Question: I want to implement a isometric view. see the image. How to set CCLayer CCCamera property can do this?
Rotate and Scale can not to do this, because rotate and scale at same time.

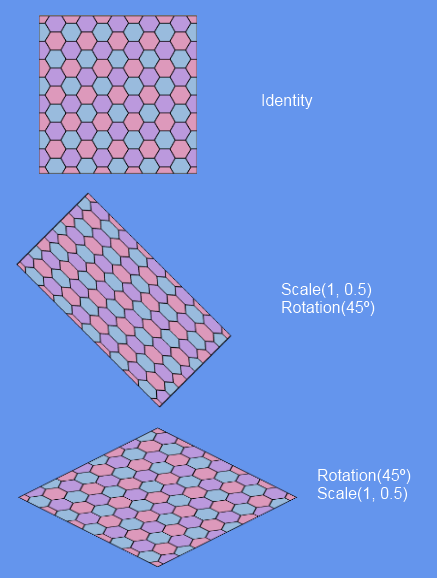
Answer: Obviously this is far too late for you to use, but for anyone looking at this by googling "cocos2d isometric transformation rotate skew" or something like that like I was: I figured out the right skews and rotations. A two-layer approach was needed due to the lack of a diagonal scale or Z rotation. For javascript devs: this makes an isometrically transformed DrawNode. I'm not sure what performance impact this has, but since it's only using the native functions I don't believe it has much if any. For other languages, it should be trivial to port.
'''
var MapContainer = cc.Layer.extend({
ctor: function(){
this._super();
this.scaleX = .947;
this.setAnchorPoint({x:0, y:0});
this.drawNode = new MapDrawNode();
this.addChild(this.drawNode);
return true;
},
drawNode: null
});
var MapDrawNode = cc.DrawNode.extend({
ctor: function(){
this._super();
this.setAnchorPoint({x:0, y:0});
this.y = 360; // shifts everything up, adjust as needed. Mine is 1/2 window size
this.transform();
// Your init code here
return true;
},
transform: function(){
this.setScaleX(0.81649658);
this.setScaleY(0.81649658);
this.setSkewX(16.3);
this.setSkewY(16.3);
this.setRotationY(45);
this.setRotationX(45);
}
});
'''
Proof: check the image at the url since I don't have 10 rep to post it inline. <URL>